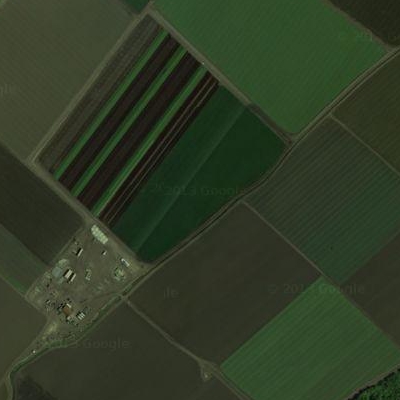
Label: Field